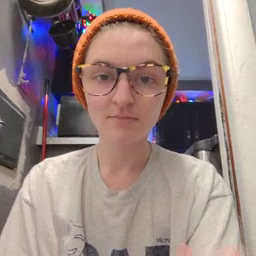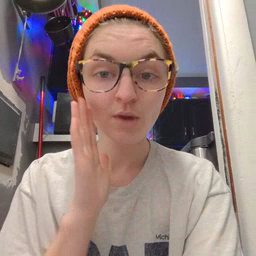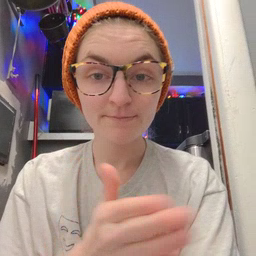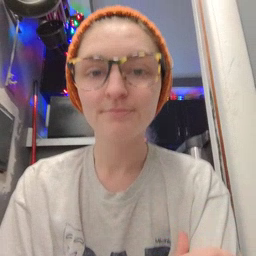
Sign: will